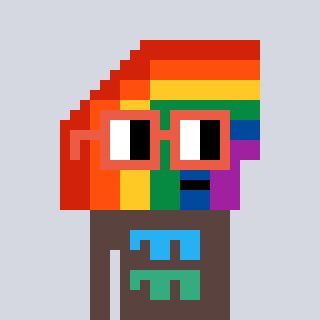
a pixel art character with square orange glasses, a rainbow-shaped head and a darkbrown-colored body on a cool background